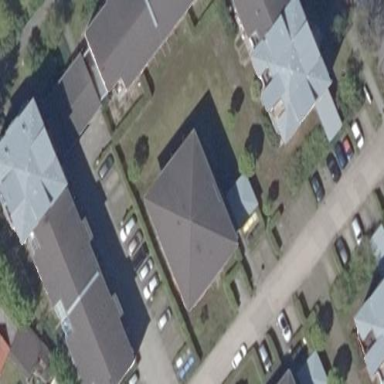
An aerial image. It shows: Pyramidal roof tops building of apartments.